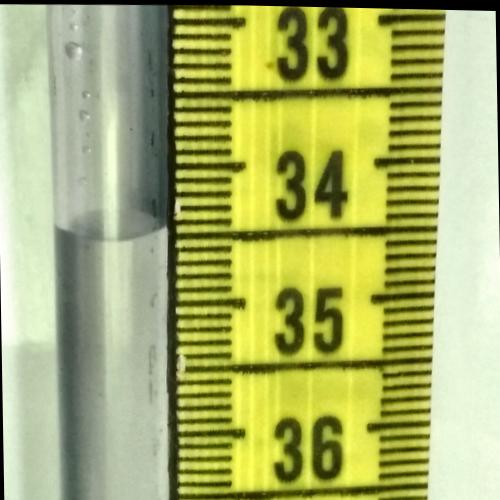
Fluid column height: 34.5 cm